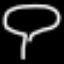
Label: mushroom